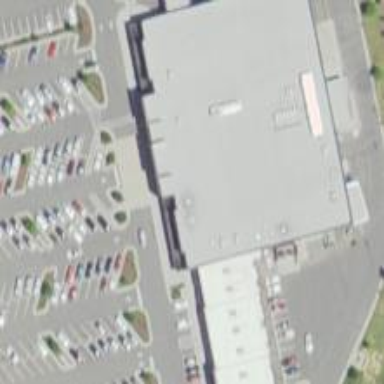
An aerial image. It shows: Supermarket.